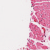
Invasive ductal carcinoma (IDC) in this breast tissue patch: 0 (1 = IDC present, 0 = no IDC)